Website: lowes
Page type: account-selection
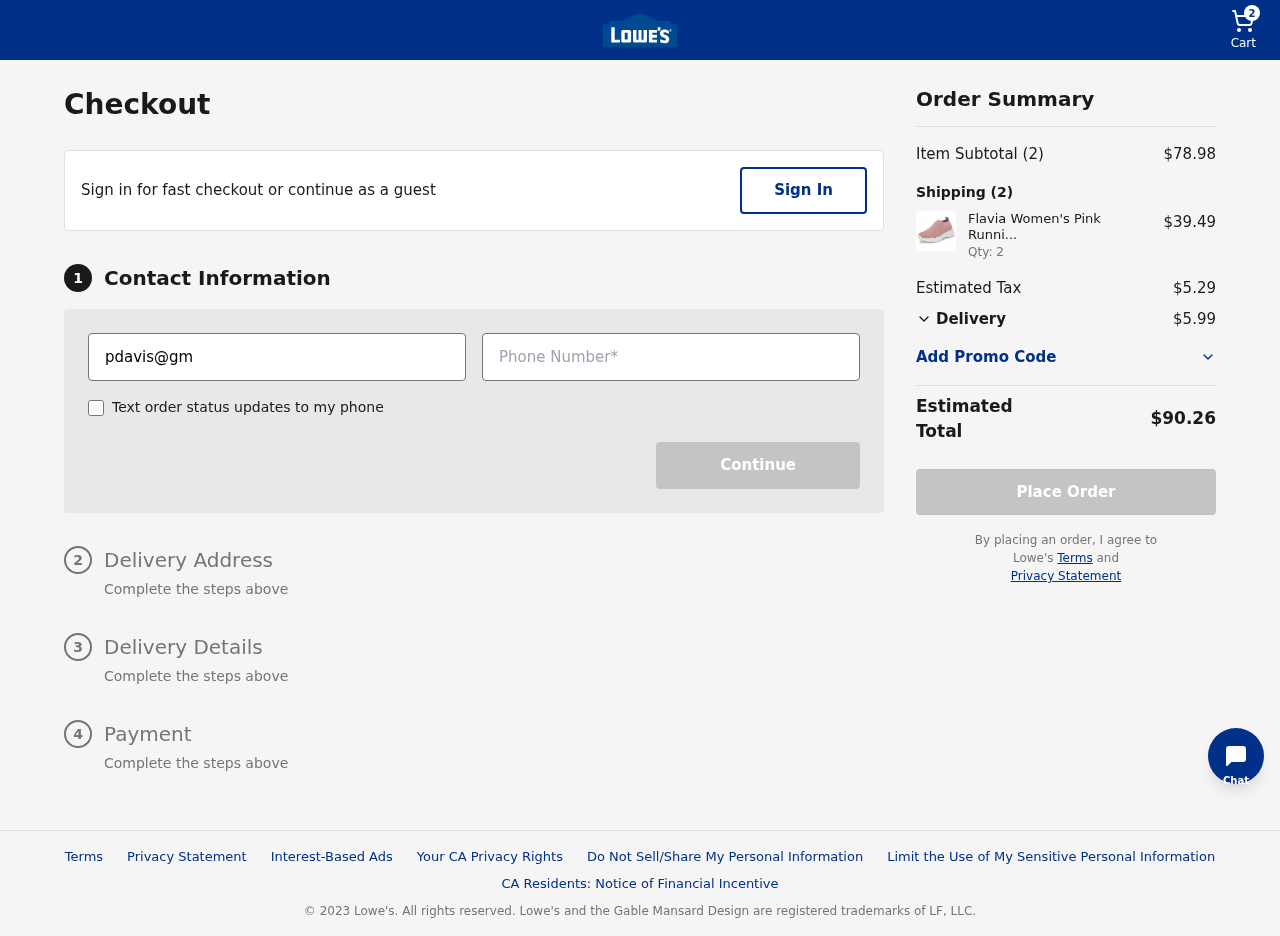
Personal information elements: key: PII_EMAIL
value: pdavis@gmail.com
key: PII_PHONE
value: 8224444574
Product elements: key: PRODUCT1_NAME
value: Flavia Women's Pink Running Shoes-4 UK (36 EU) (5 US) (FKT/FB-03FK/PNK)
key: PRODUCT1_PRICE
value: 39.49
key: PRODUCT1_QUANTITY
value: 2
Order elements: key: ORDER_NUM_ITEMS
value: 2
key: ORDER_SUBTOTAL
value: $78.98
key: ORDER_TAX
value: $5.29
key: ORDER_SHIPPING_COST
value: $5.99
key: ORDER_TOTAL
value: $90.26